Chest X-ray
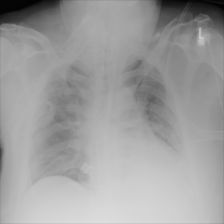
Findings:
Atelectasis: positive
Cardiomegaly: negative
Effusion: negative
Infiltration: positive
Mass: negative
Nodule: negative
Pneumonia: negative
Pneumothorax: negative
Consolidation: negative
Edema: negative
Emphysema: negative
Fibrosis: negative
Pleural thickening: negative
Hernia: negative